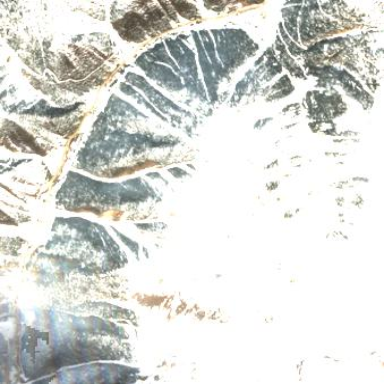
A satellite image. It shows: Area designated for winter sports.